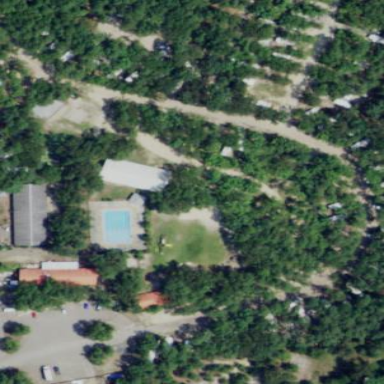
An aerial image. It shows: Campground located within recreation ground.